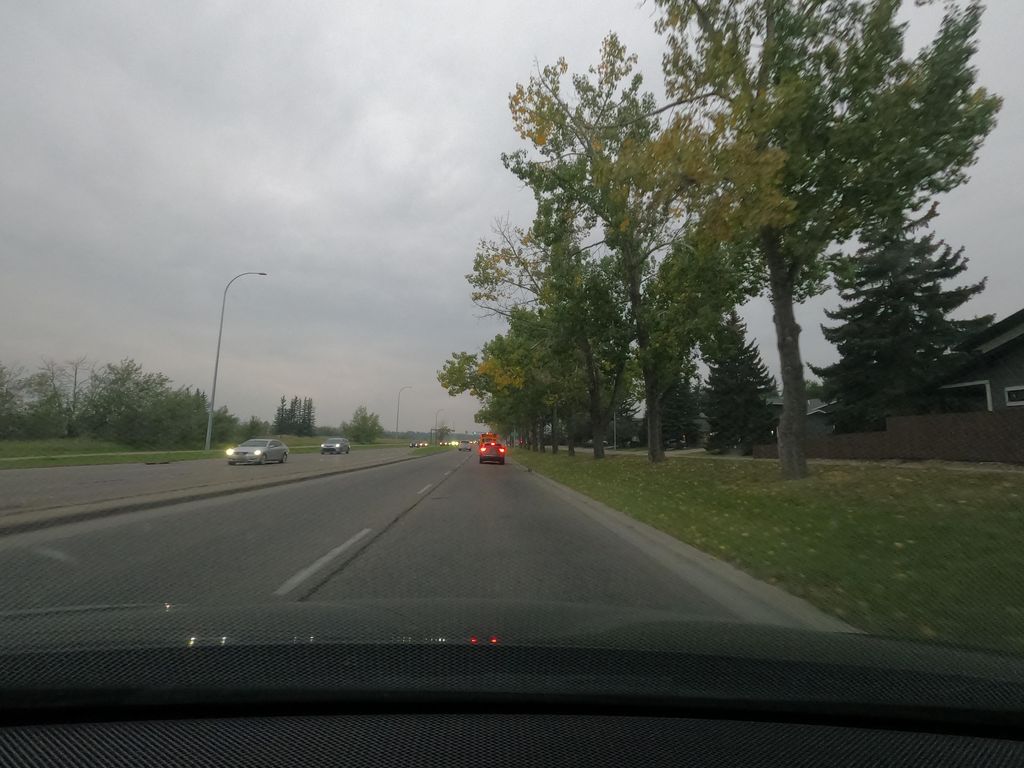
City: calgary